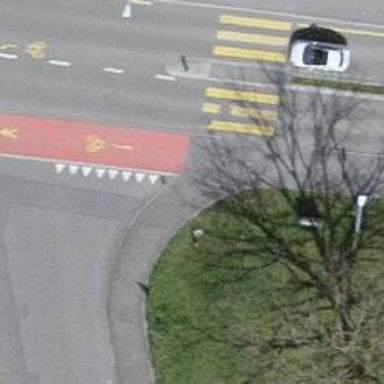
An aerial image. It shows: Kerb serving as barrier.